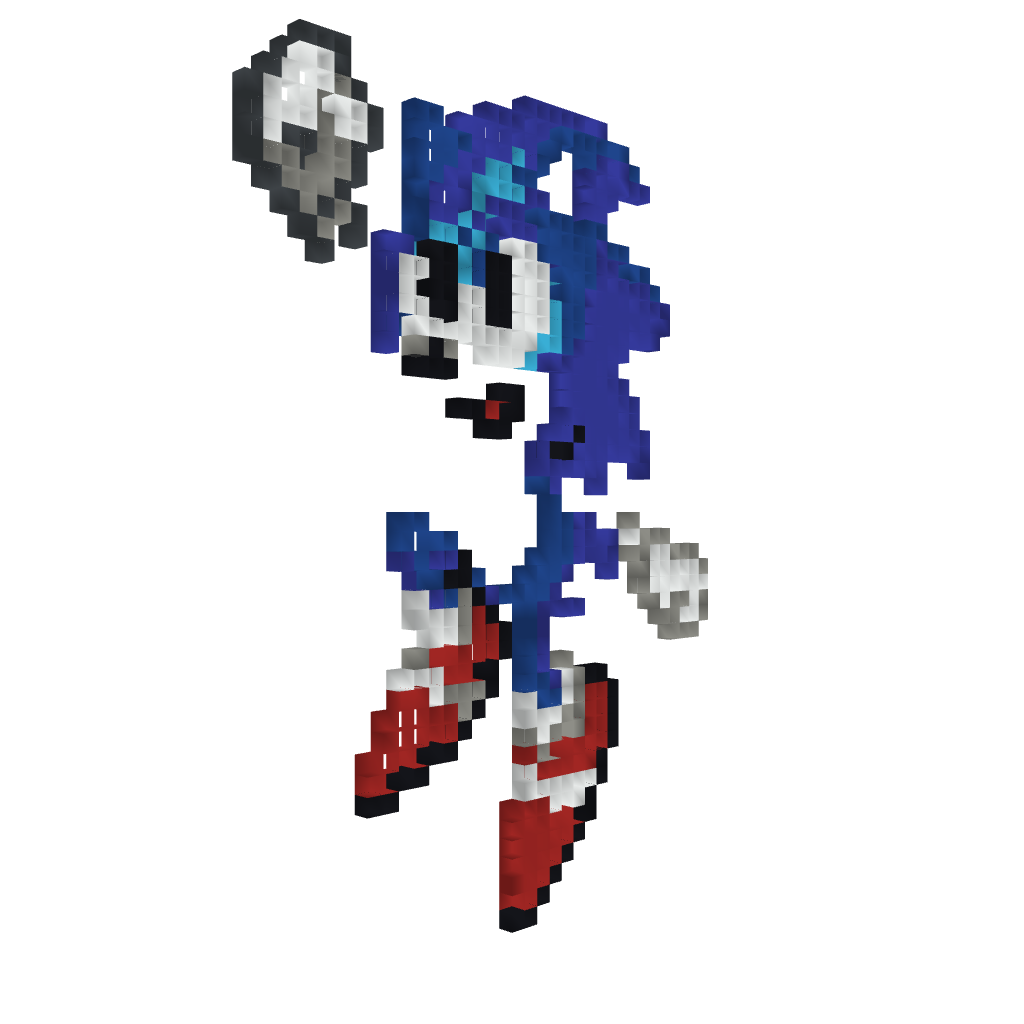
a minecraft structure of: Sonic from Sonic 2